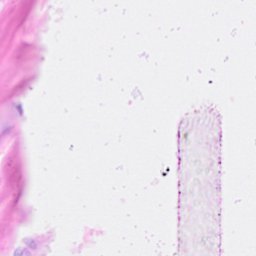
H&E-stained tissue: Breast